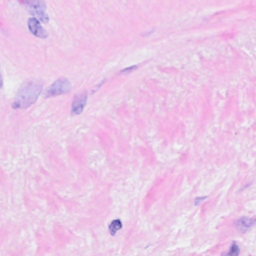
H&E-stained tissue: Breast